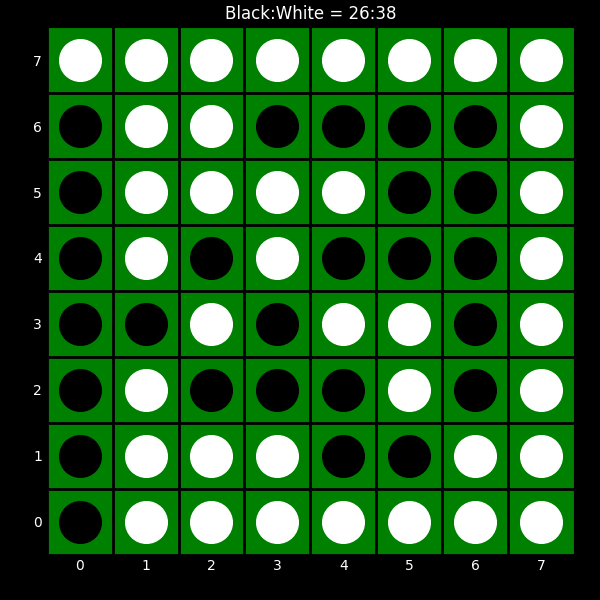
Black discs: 26
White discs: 38